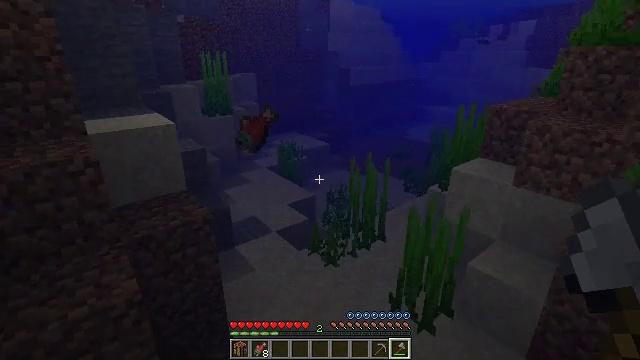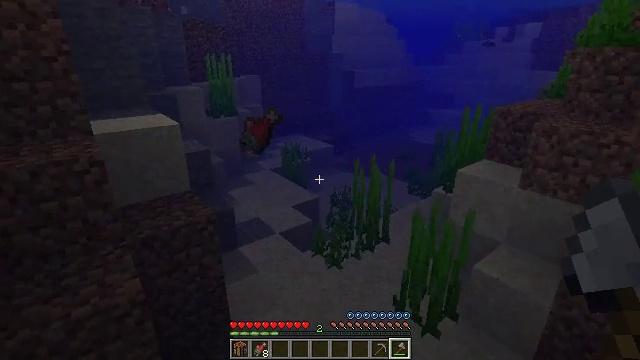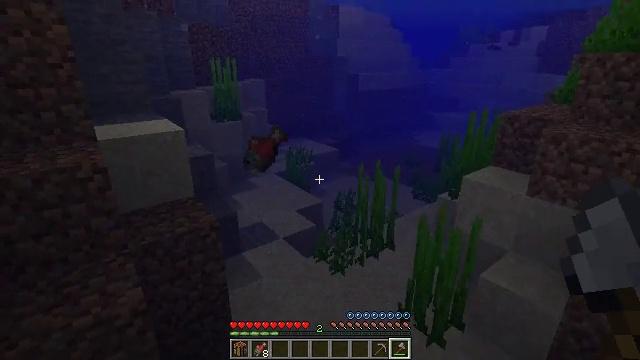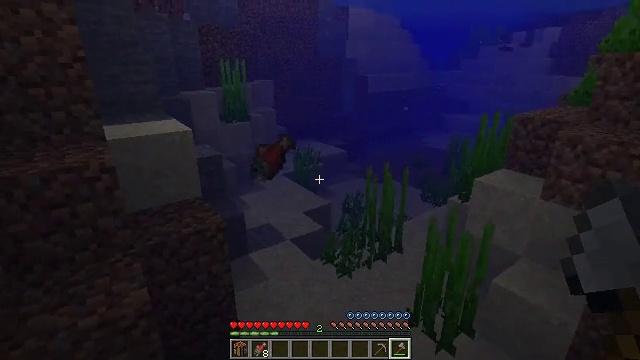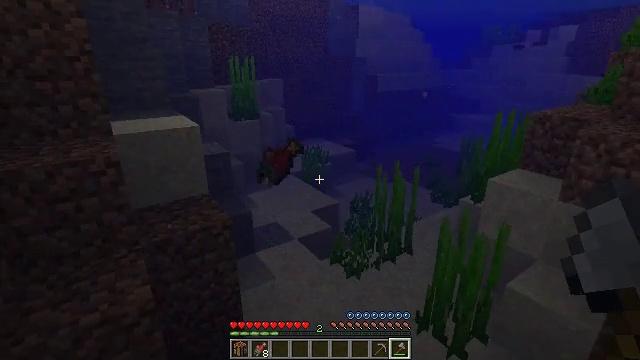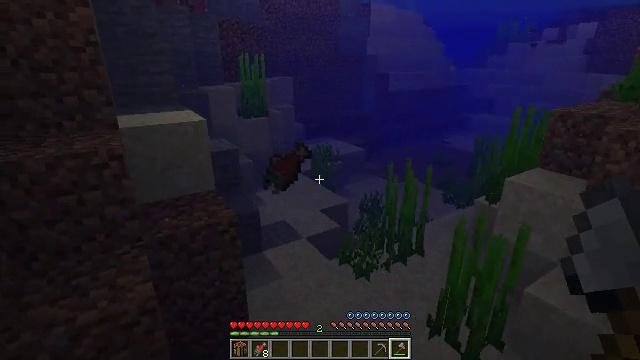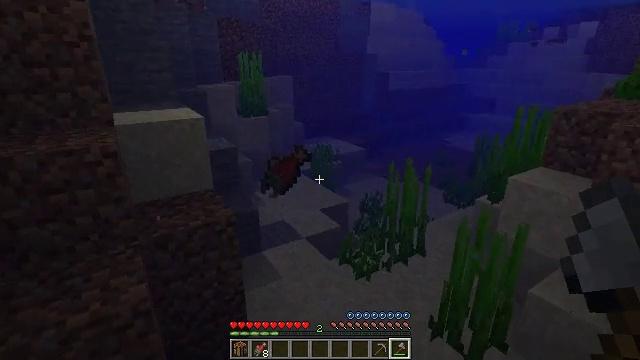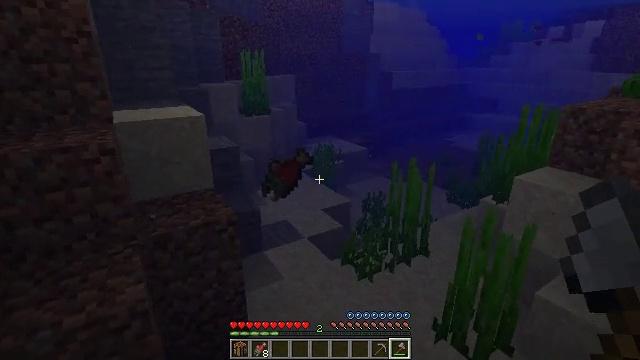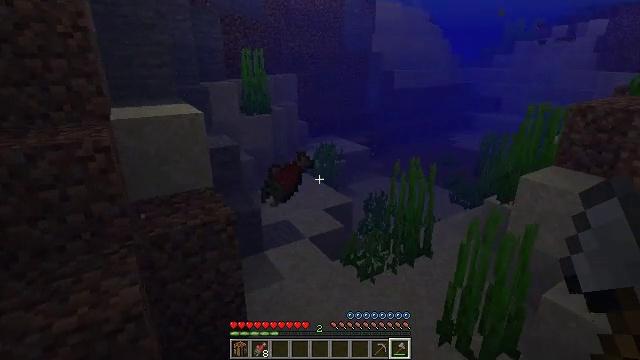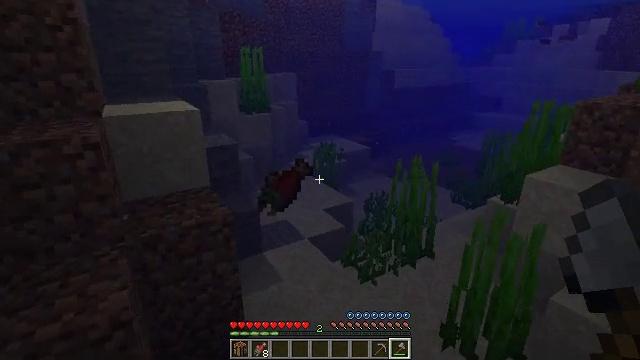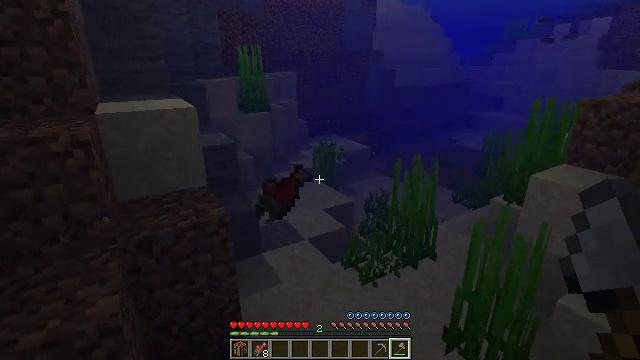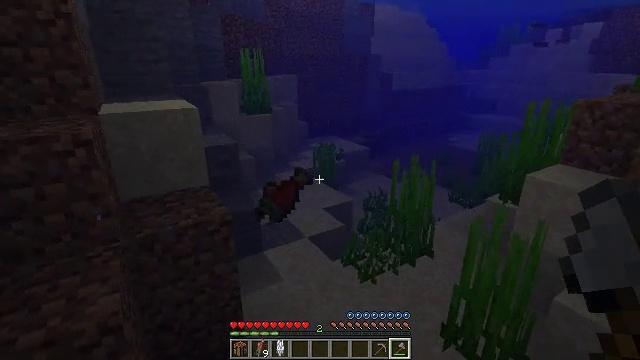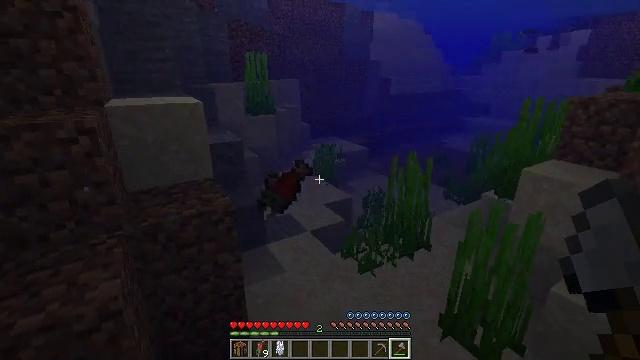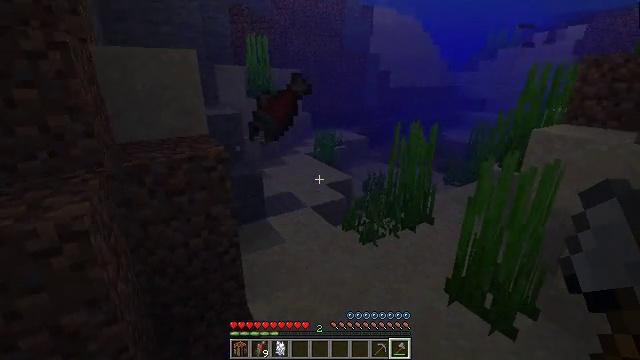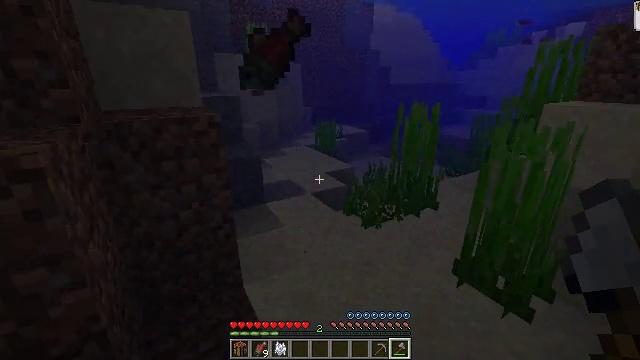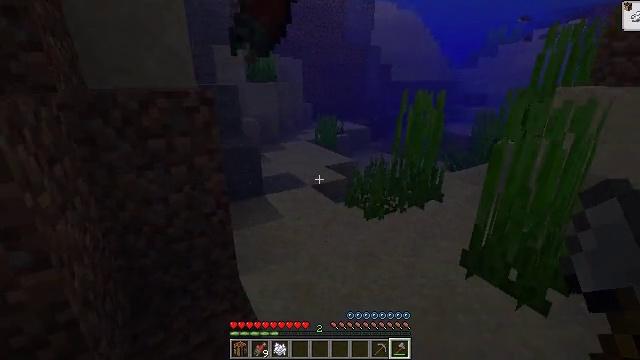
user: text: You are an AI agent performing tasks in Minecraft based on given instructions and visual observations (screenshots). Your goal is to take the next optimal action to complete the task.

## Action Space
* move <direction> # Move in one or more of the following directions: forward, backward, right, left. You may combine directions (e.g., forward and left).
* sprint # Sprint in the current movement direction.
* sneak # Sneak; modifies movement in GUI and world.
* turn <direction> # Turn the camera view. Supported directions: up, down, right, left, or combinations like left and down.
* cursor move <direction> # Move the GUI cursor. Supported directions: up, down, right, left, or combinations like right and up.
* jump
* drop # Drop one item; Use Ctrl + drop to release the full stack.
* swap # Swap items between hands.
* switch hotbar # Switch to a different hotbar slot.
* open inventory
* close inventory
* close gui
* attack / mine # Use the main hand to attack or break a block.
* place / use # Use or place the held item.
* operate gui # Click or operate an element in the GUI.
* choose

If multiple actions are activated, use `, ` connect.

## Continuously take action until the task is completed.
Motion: motion action
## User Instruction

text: Kill the salmon.
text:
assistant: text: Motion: move forward
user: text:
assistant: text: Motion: move forward
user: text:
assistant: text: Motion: move forward, turn left
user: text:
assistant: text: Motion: move forward, turn left
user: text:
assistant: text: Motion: move forward, turn left
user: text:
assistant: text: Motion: move forward
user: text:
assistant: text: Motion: move forward
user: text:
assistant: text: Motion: move forward
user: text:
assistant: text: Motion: move forward
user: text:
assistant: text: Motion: move forward, sprint
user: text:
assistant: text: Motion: move forward, sprint
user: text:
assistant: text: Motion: move forward, sprint
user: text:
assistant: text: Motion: move forward, sprint
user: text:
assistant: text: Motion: move forward, sprint
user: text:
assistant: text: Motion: move forward, sprint
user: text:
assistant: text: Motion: move forward, sprint, turn left
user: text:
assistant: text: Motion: move forward, sprint, turn left and up
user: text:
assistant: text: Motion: move forward, sprint, turn left and up, jump
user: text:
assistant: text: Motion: move forward, sprint, turn left and up, jump
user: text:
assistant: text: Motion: move forward, sprint, turn up, jump
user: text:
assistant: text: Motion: move forward, sprint, turn up, jump
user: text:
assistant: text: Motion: move forward, sprint, turn up, jump
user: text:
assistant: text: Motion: move forward, sprint, turn left and up, jump
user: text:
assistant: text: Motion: move forward, sprint, turn up, jump
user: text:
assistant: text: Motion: move forward, sprint, turn up, jump
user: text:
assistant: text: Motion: move forward, sprint, jump
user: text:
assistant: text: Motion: move forward, sprint, turn right, jump
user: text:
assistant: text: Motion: move forward, sprint, turn right and up, jump
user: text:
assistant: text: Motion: move forward, sprint, turn right and up, jump
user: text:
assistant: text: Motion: move forward, sprint, turn right and up, jump